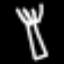
Label: fork